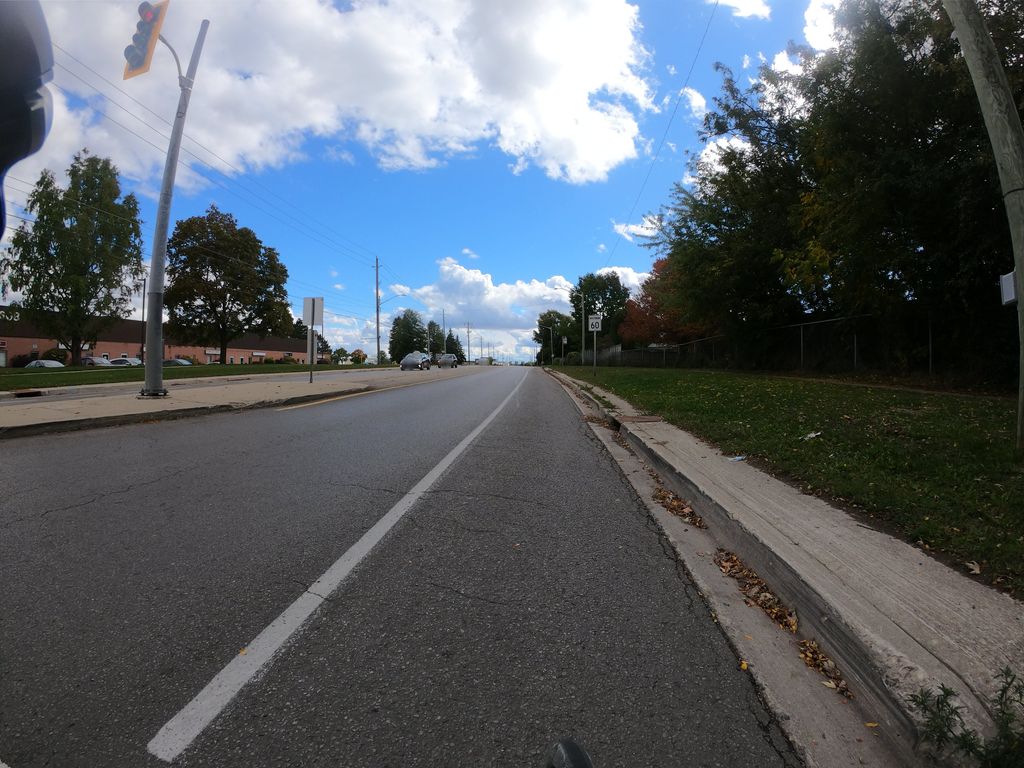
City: kitchener-waterloo